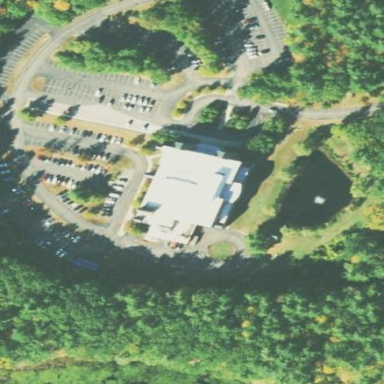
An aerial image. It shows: Public courthouse building.